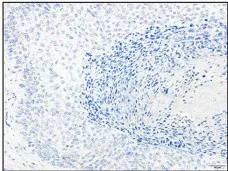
Histological evaluation of NEC and SCC. And surgically resected specimen (SCC;. CD56. NEC, neuroendocrine carcinoma; SCC, squamous cell carcinoma; H-E, hematoxylin and eosin.
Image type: pathology (h&e)